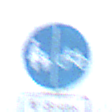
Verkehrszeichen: GetrennterRadUndGehwegRadwegRechts
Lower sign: BesondereFahrzeugeUndTransportgueter13
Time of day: MorningAfternoon
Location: Outdoor (RoadRail)
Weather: Overcast
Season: NotSpecified
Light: Natural